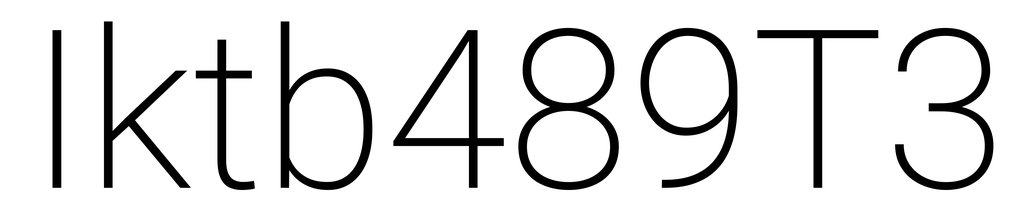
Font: Roboto_ExtraLight